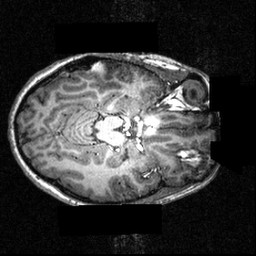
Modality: T1w
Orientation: axial
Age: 16
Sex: female
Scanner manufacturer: siemens
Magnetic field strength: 3.951 T
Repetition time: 1.5 s
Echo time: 0.00335 s